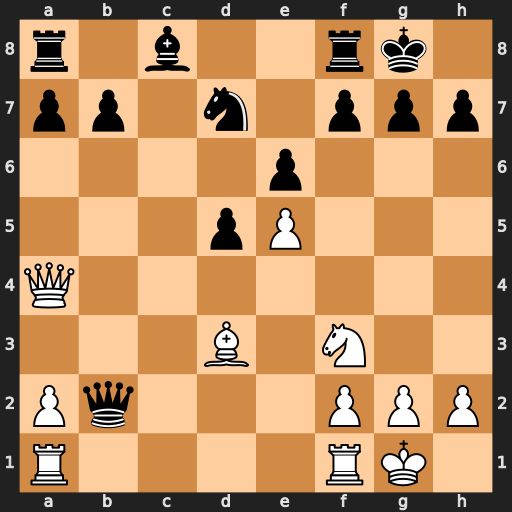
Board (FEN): r1b2rk1/pp1n1ppp/4p3/3pP3/Q7/3B1N2/Pq3PPP/R4RK1
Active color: w
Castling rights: -
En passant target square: -
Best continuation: Rab1 Qc3 Rb3 Qxd3 Rxd3